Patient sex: F
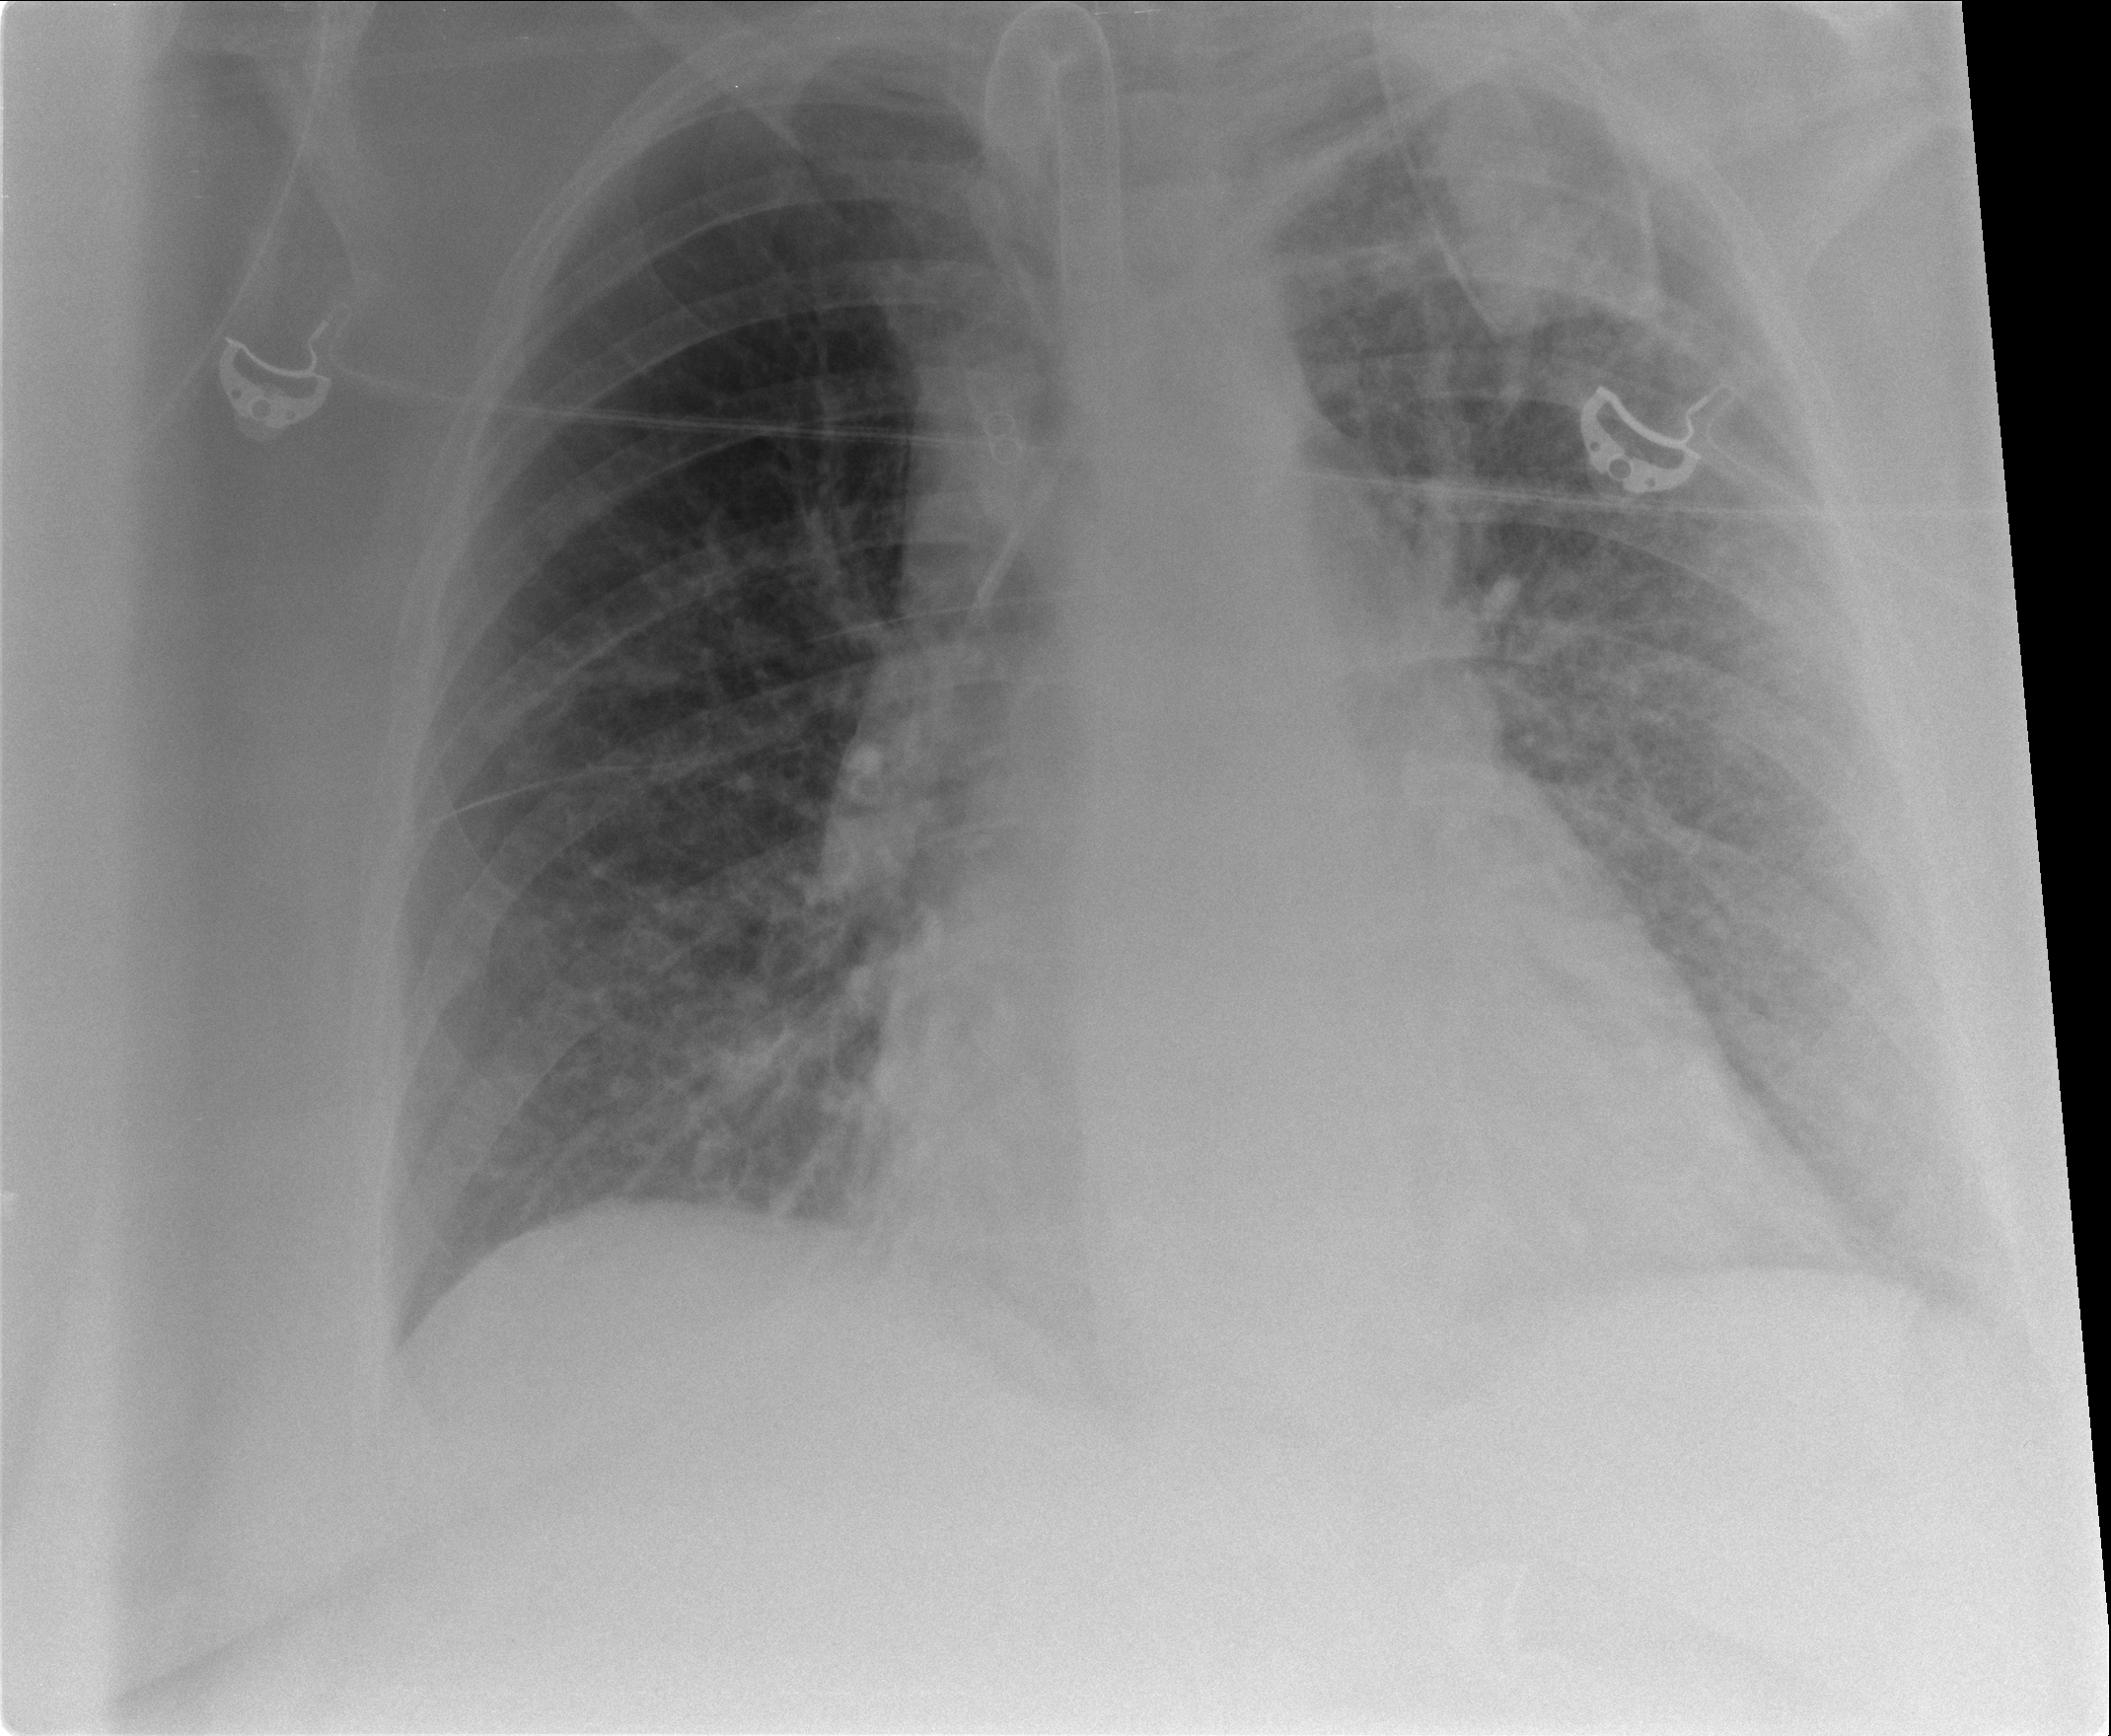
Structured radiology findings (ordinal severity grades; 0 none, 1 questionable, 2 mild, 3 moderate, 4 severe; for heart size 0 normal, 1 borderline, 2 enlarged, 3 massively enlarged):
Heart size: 0
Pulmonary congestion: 2
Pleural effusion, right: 0
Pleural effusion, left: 0
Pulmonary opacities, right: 1
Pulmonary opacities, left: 3
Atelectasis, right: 1
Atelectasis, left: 2